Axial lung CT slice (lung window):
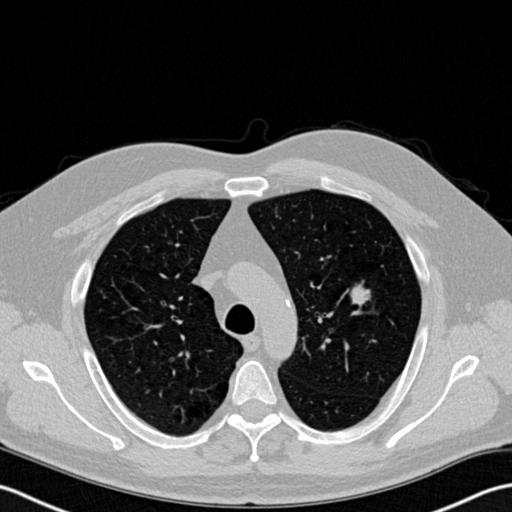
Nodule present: yes
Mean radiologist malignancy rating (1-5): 4.75